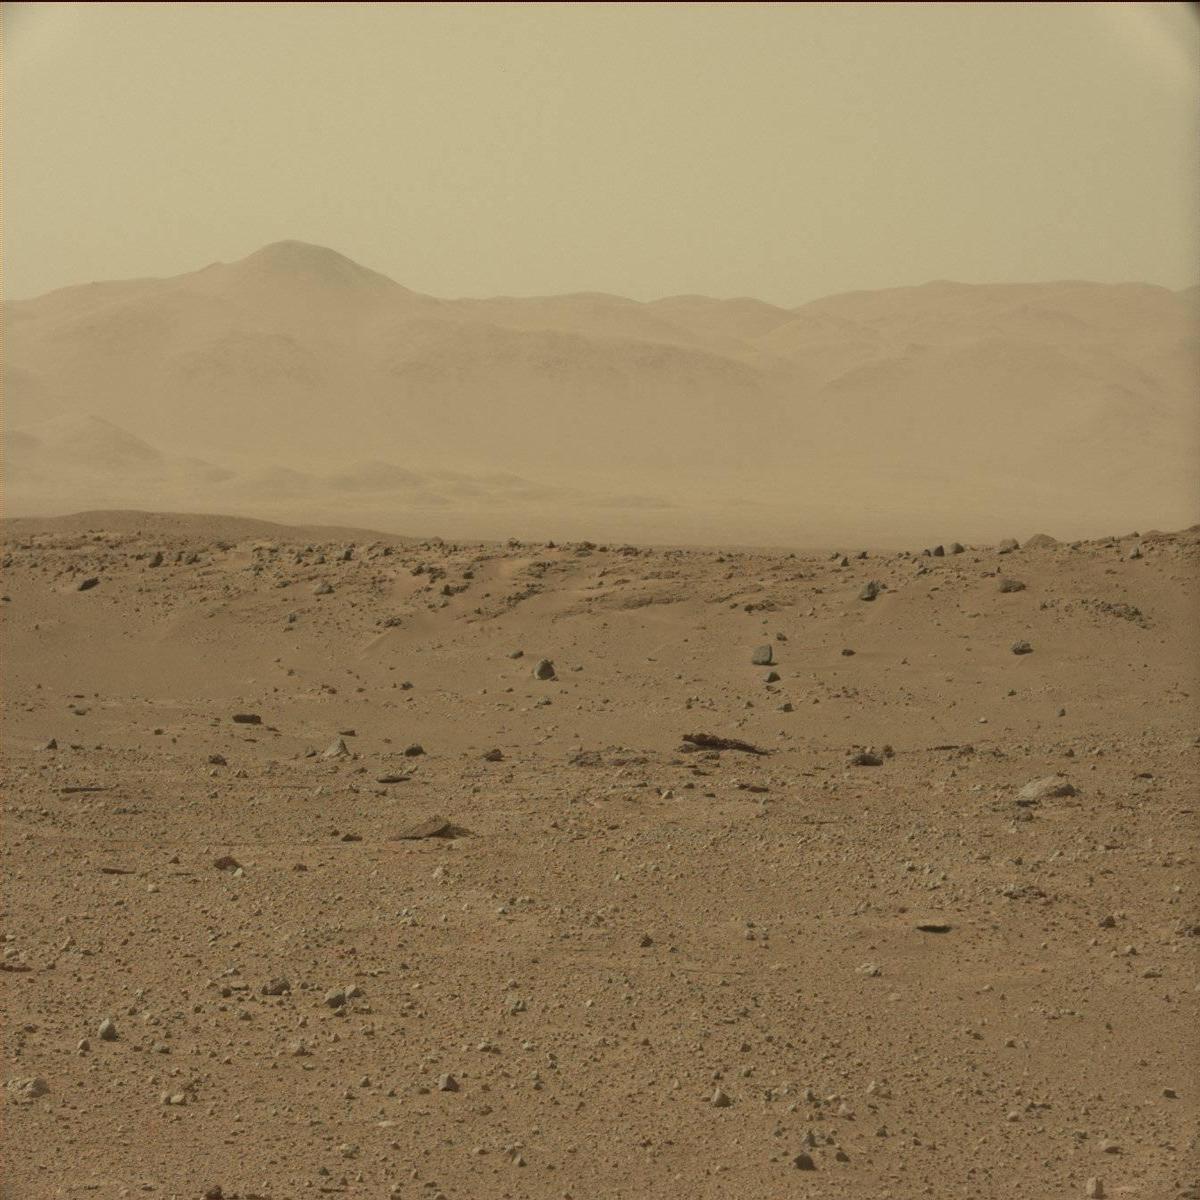
Terrain classes present: Bedrock, Ridge, Rock, Sand / Soil, Sky